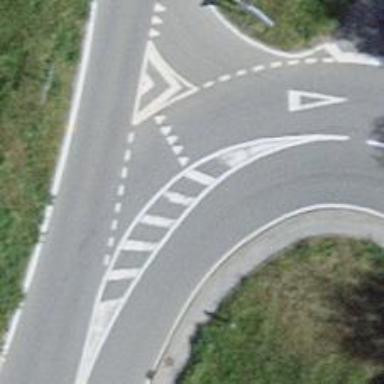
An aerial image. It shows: Road with "give way" sign.